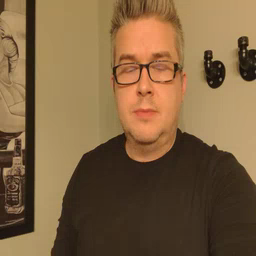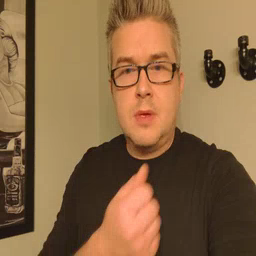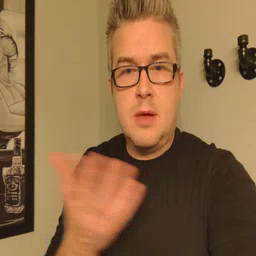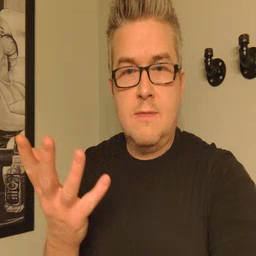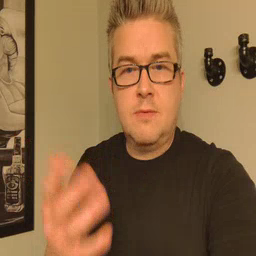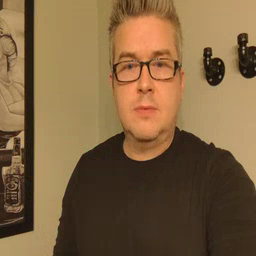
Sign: every